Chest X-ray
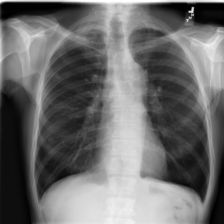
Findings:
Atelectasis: negative
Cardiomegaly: negative
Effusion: negative
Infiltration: positive
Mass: negative
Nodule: positive
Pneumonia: negative
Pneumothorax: negative
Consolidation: negative
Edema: negative
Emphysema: negative
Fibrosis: negative
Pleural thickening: negative
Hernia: negative